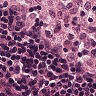
Metastatic tissue present: no